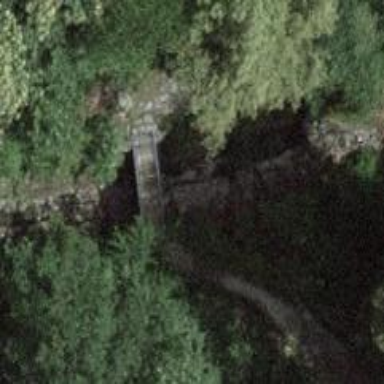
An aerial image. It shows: Path on bridge.